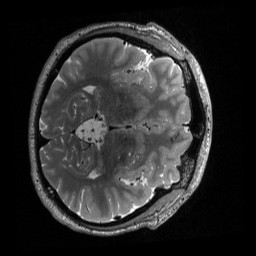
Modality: T2w
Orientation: axial
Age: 47
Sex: male
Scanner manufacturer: siemens
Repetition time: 3.2 s